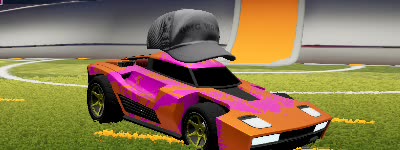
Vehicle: breakout